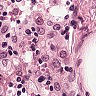
Metastatic tissue present: no